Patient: sex F, age 63
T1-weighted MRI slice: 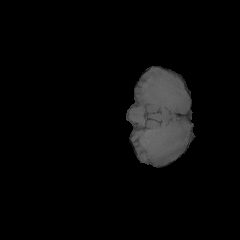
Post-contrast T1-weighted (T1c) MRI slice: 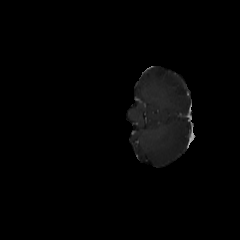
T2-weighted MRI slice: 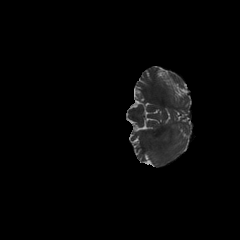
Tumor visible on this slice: no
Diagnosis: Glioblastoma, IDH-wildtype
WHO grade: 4